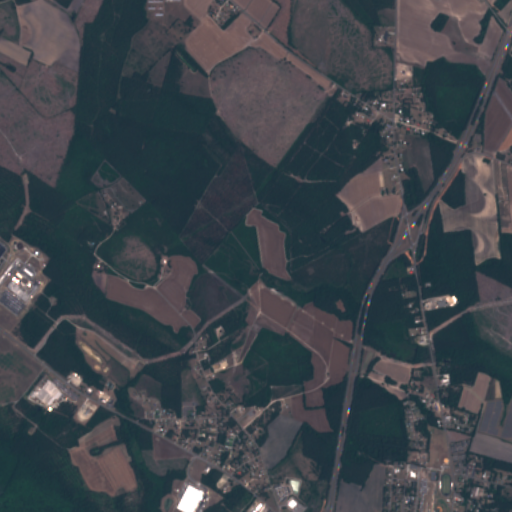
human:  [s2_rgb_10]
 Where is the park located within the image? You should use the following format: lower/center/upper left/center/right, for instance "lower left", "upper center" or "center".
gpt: The park is located in the lower right of the image.
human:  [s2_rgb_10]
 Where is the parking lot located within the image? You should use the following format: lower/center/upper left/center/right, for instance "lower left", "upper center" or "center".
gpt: The parking lot is located in the lower right of the image.
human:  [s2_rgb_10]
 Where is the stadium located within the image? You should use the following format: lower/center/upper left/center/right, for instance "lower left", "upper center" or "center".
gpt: The stadium is located in the lower right of the image.
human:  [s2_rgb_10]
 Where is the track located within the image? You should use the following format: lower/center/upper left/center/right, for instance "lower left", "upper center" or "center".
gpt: The track is located in the lower right of the image.
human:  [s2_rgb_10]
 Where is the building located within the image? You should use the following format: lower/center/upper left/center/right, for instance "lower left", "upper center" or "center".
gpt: The building is located in the lower right of the image.
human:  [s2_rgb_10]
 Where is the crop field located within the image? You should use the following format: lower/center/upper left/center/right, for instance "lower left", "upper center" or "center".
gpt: There is no crop field in the image.